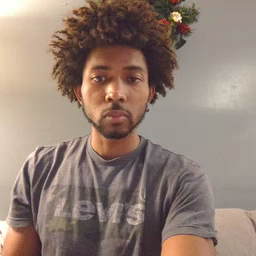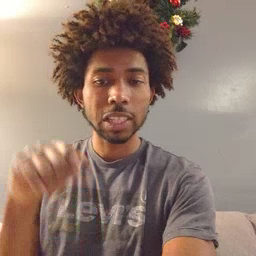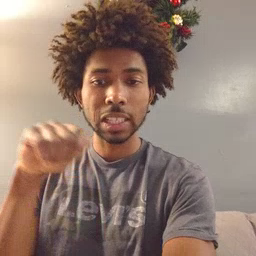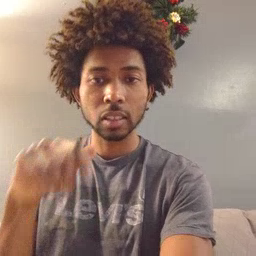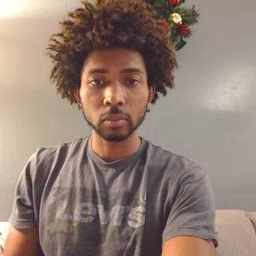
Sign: toothbrush